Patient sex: M
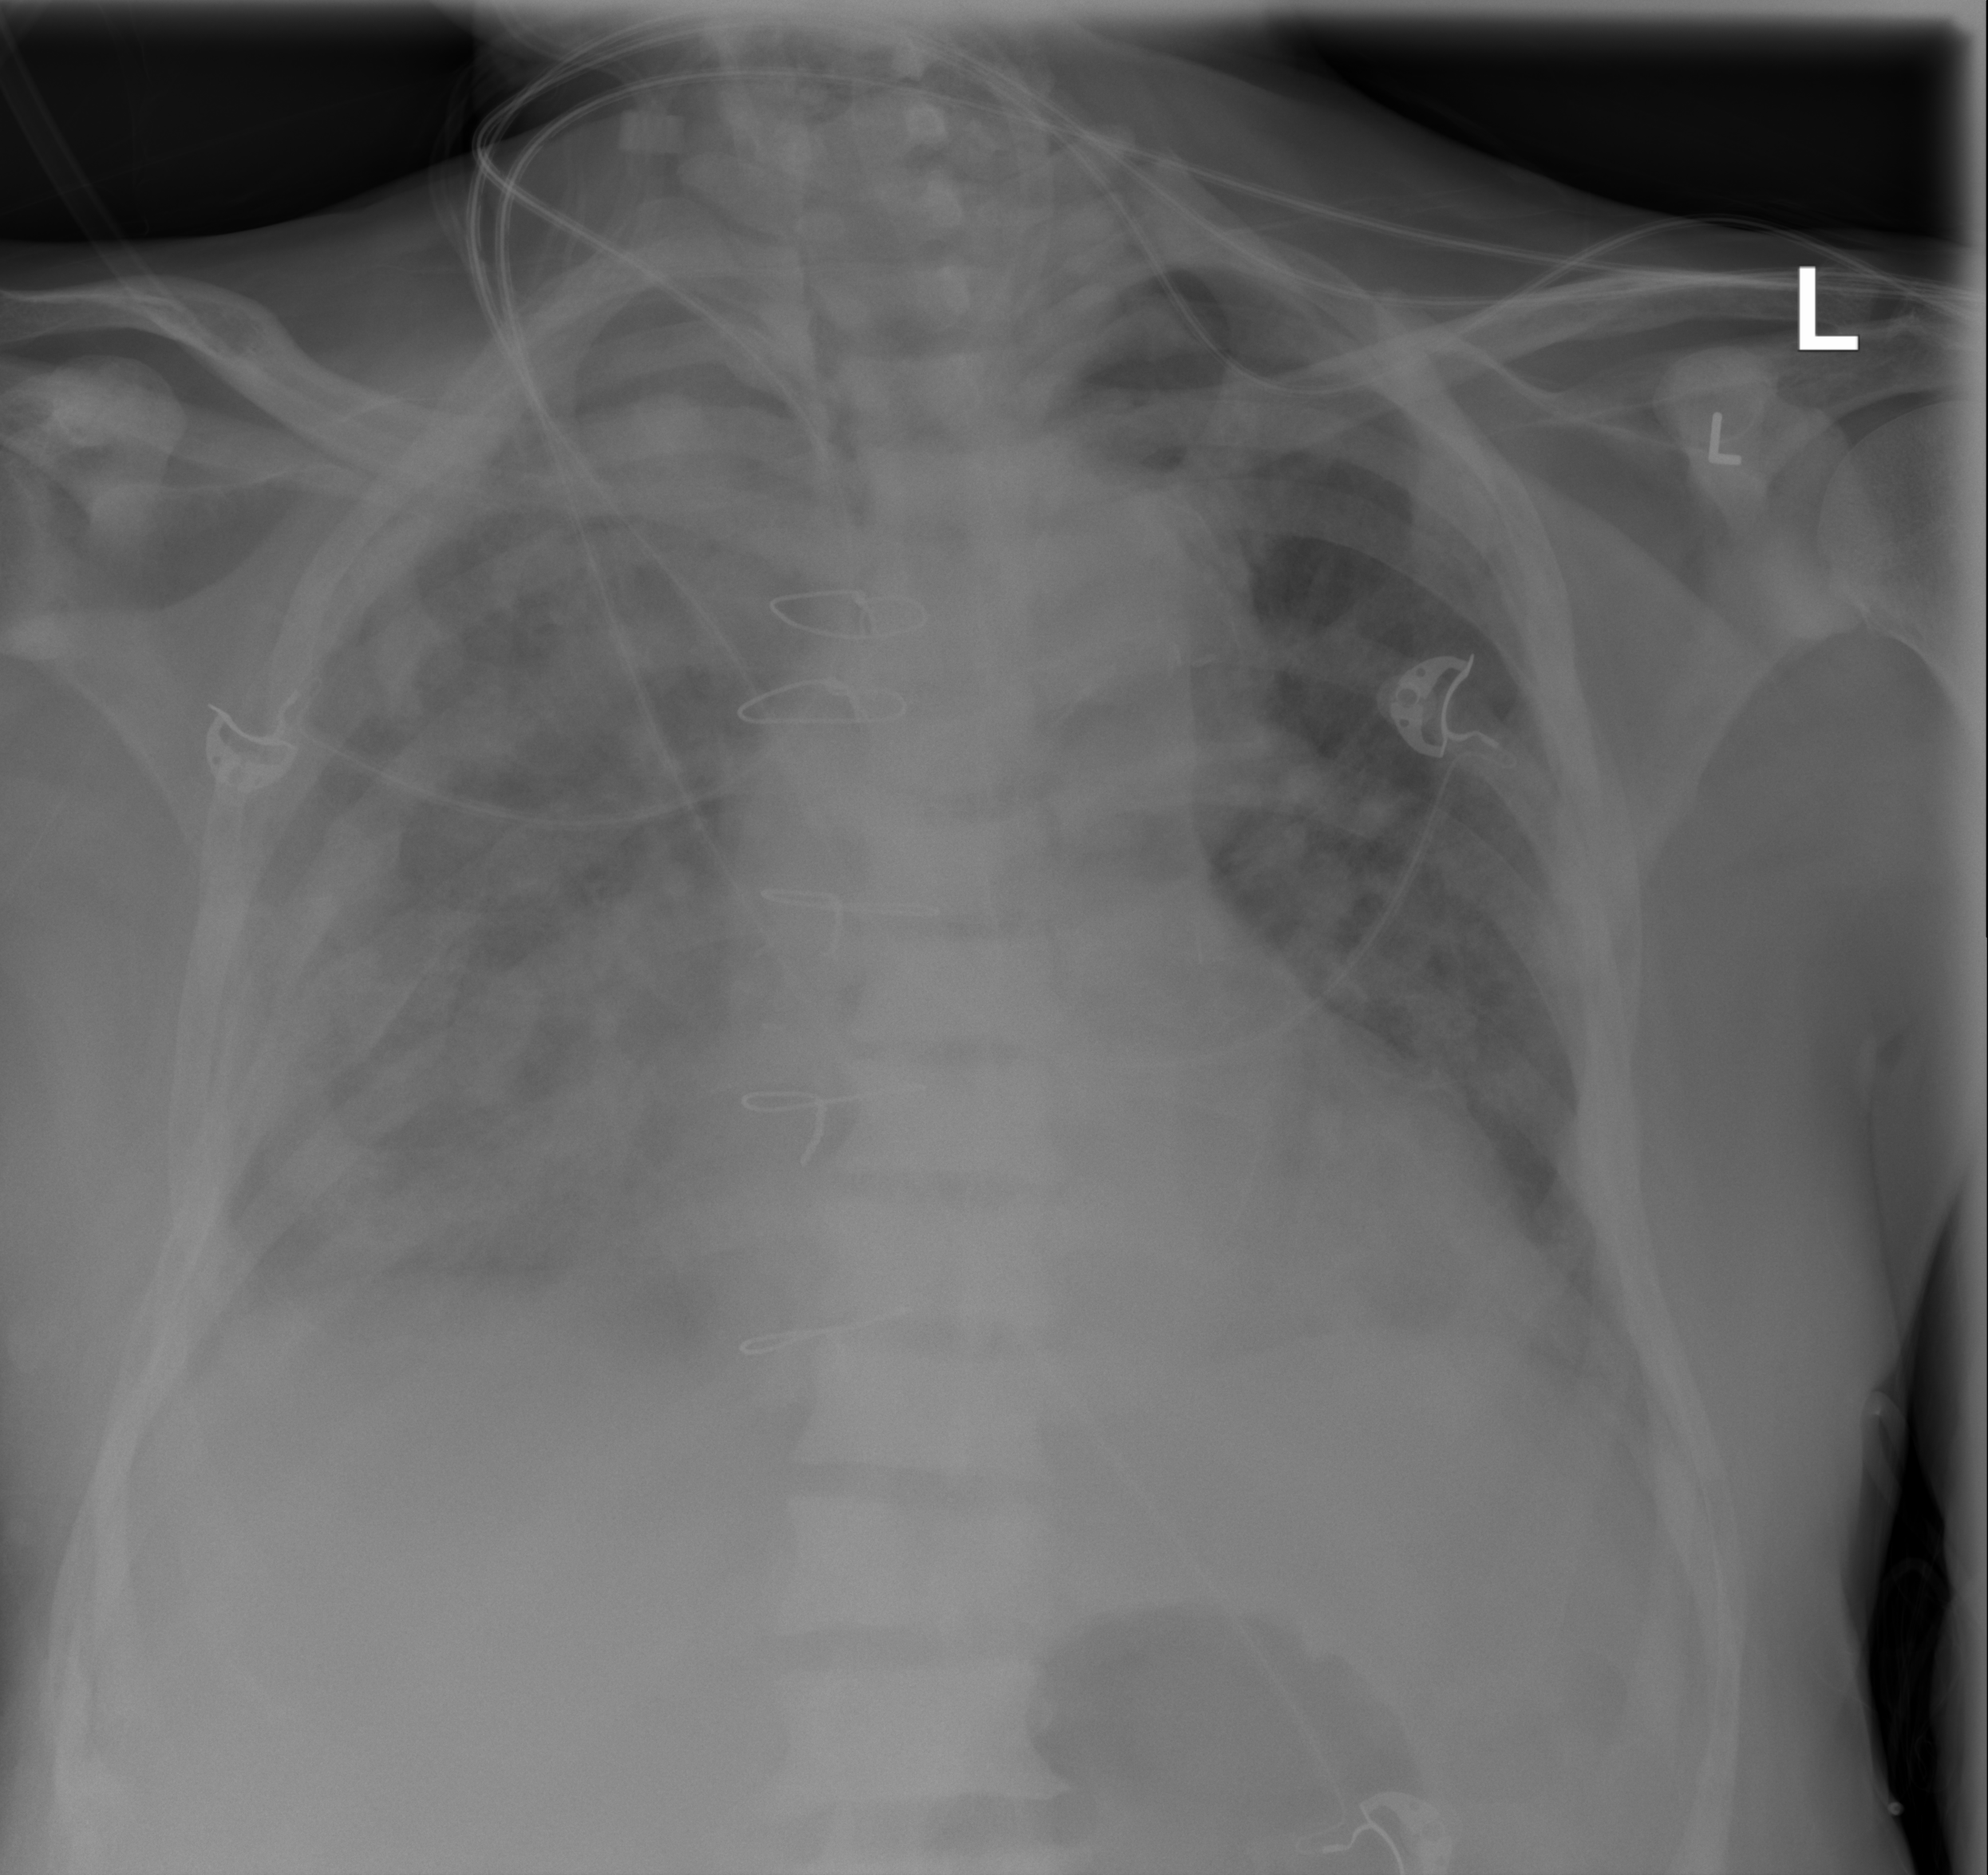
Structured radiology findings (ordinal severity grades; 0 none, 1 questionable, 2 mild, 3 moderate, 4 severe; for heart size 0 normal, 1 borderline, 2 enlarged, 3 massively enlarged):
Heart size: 0
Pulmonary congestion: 0
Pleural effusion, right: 0
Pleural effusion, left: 0
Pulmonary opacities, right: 3
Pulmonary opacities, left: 2
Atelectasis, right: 3
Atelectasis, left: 2